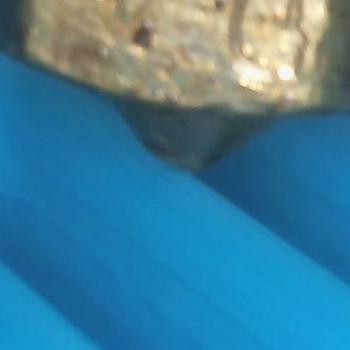
Flow rate: 94%